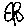
Label: flower